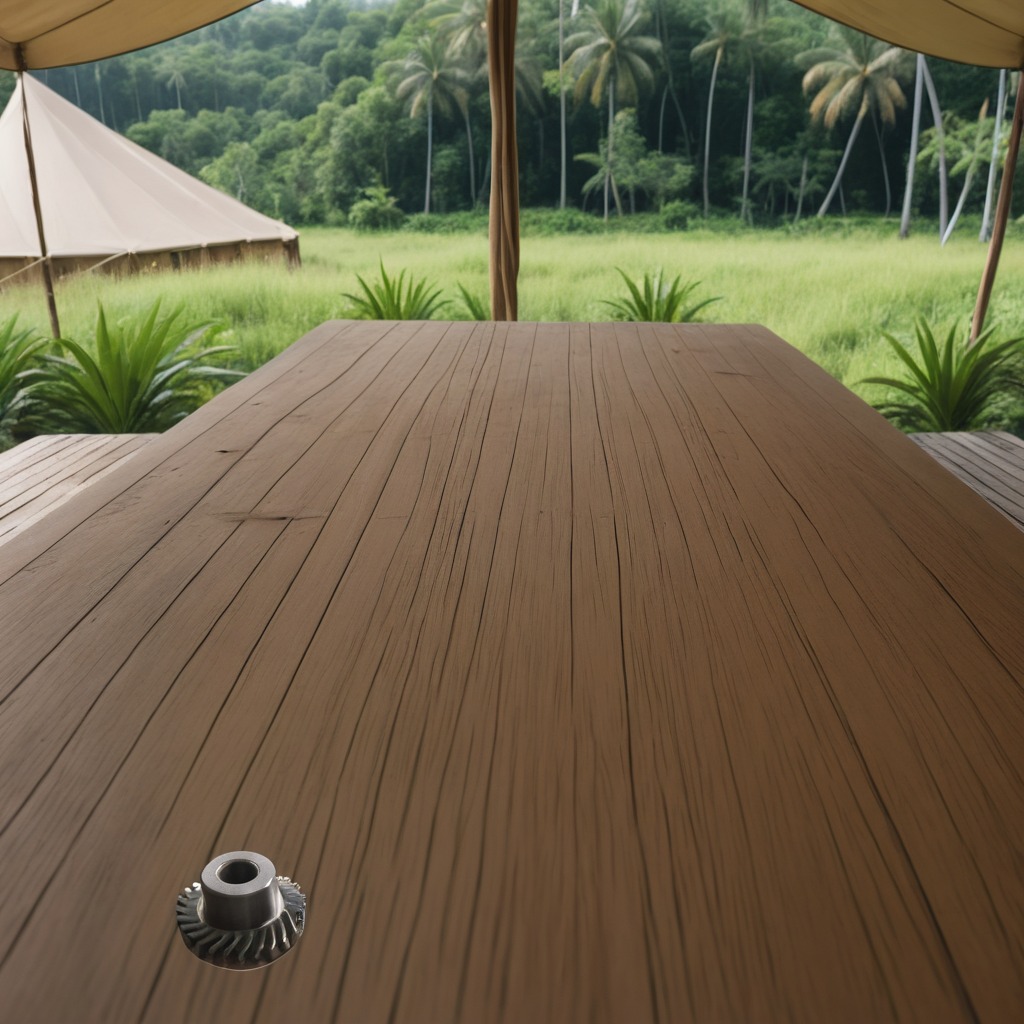
A steel gear with teeth is lying on the wooden table inside a jungle field workshop tent.